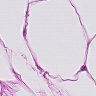
Metastatic tissue present: no